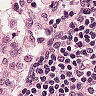
Metastatic tissue present: no